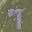
Label: 7